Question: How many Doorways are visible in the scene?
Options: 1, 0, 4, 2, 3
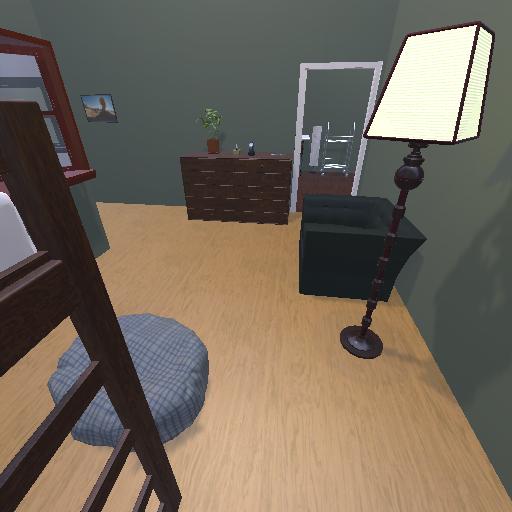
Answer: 1